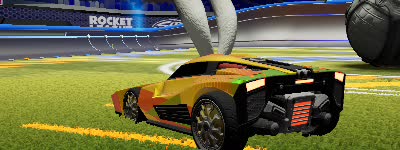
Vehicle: breakout